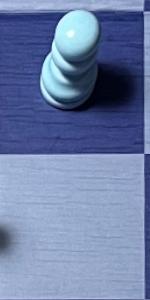
Label: Empty